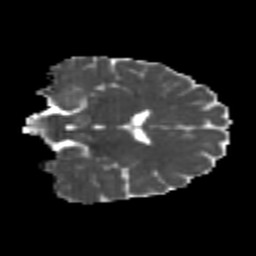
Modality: MD
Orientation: coronal
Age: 21
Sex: male
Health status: healthy
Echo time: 0.074 s